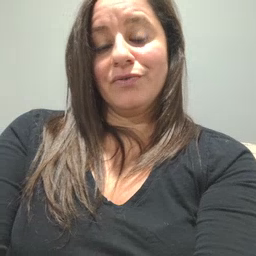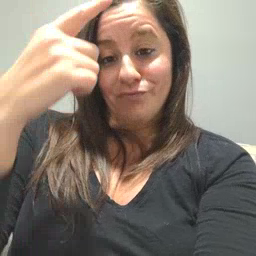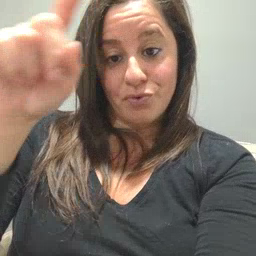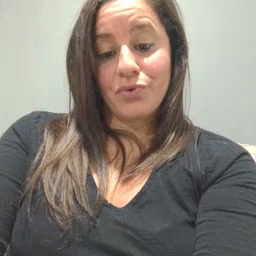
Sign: for